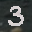
Label: 3